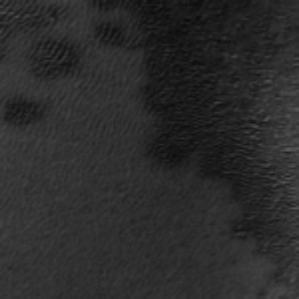
Label: frost